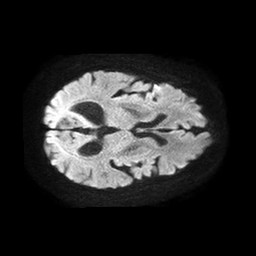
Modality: TRACE
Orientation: axial
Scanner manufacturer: philips
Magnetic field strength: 1.5 T
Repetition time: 4.6 s
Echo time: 0.09292 s